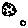
Label: moon